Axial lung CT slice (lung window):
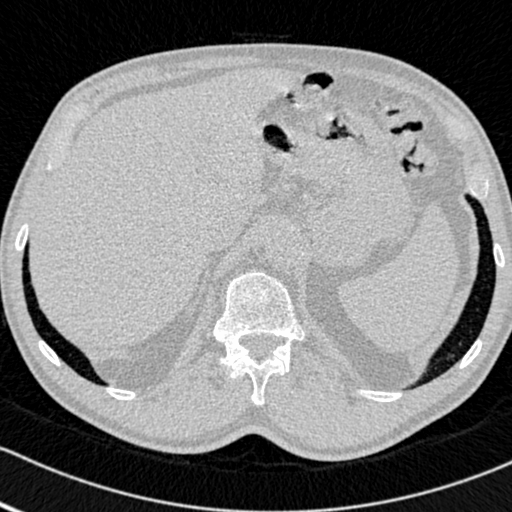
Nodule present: no